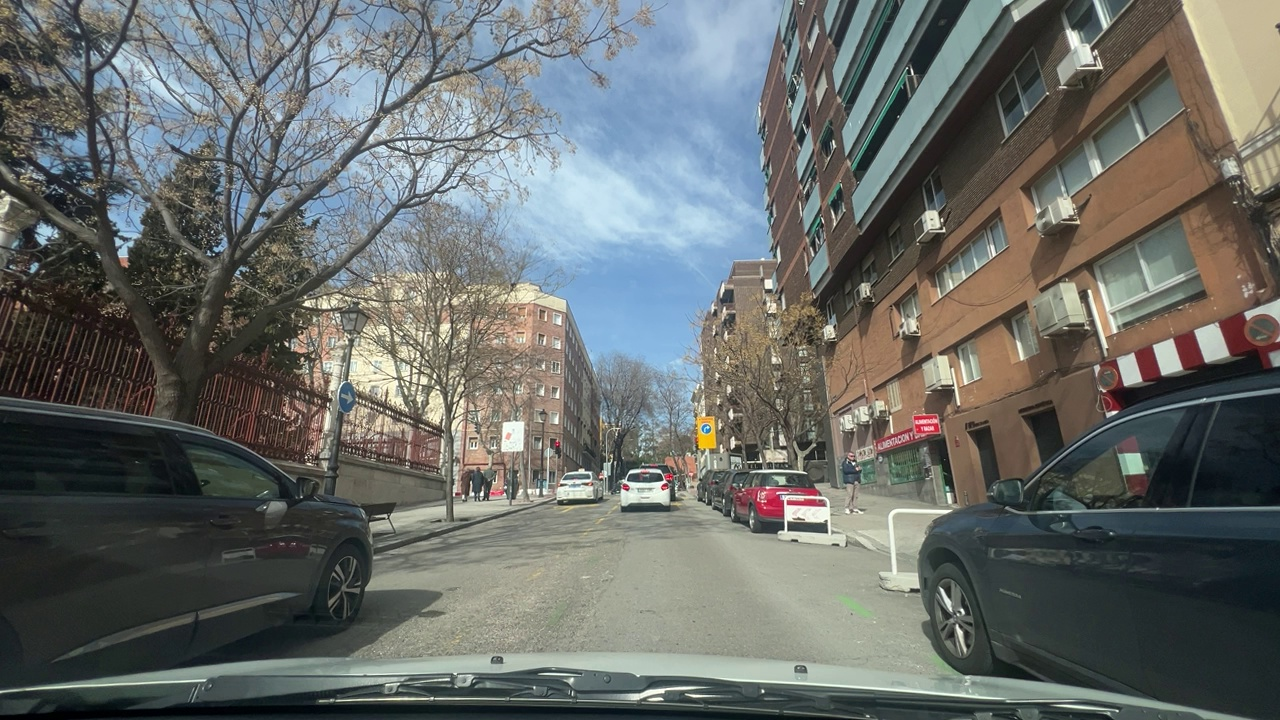
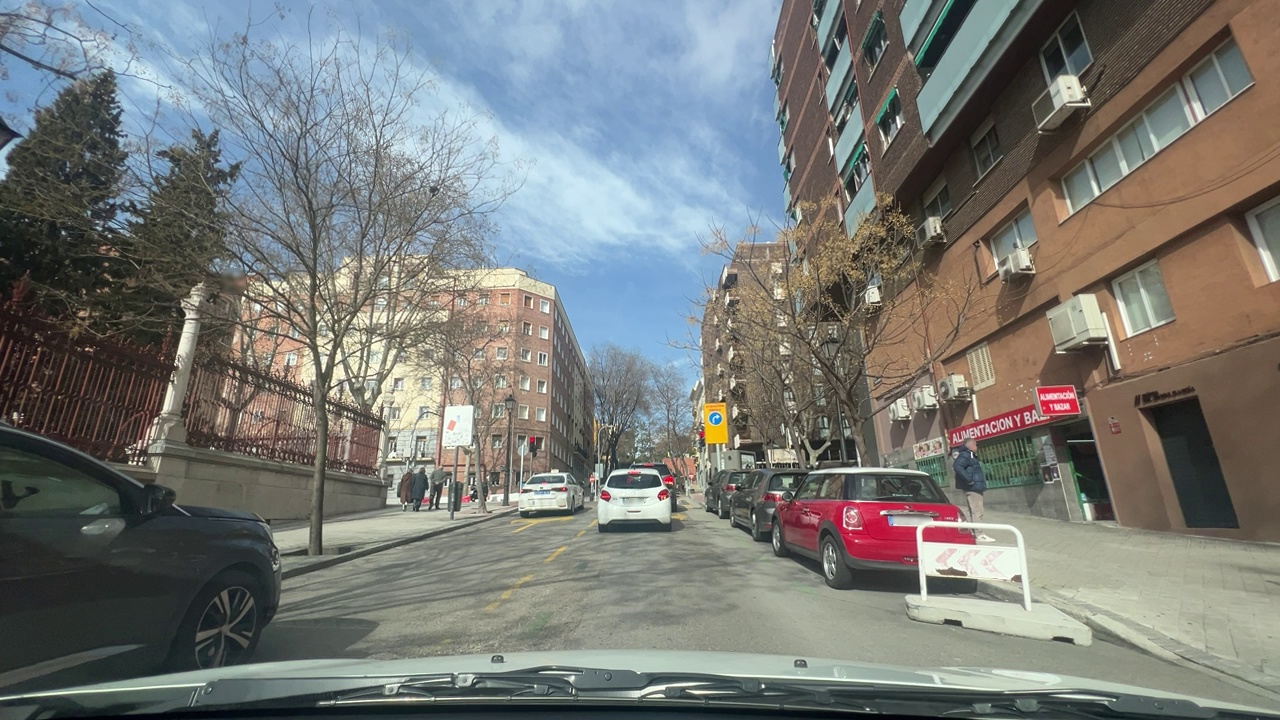
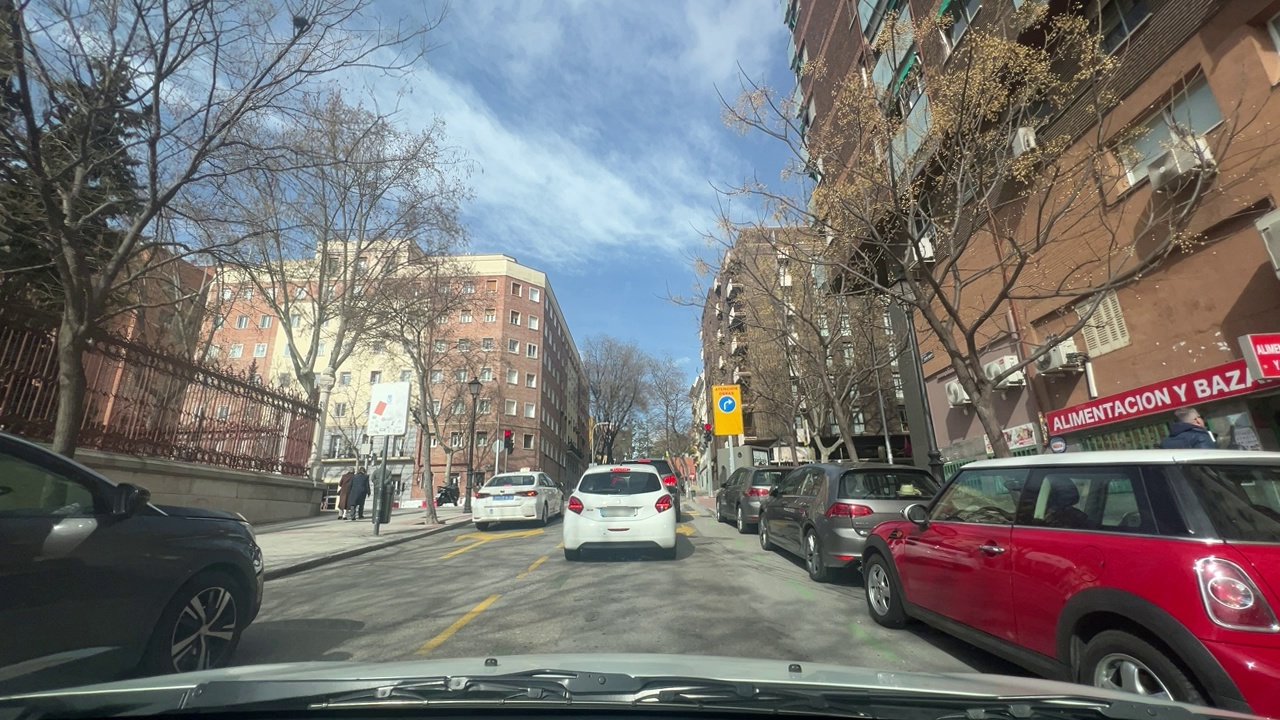
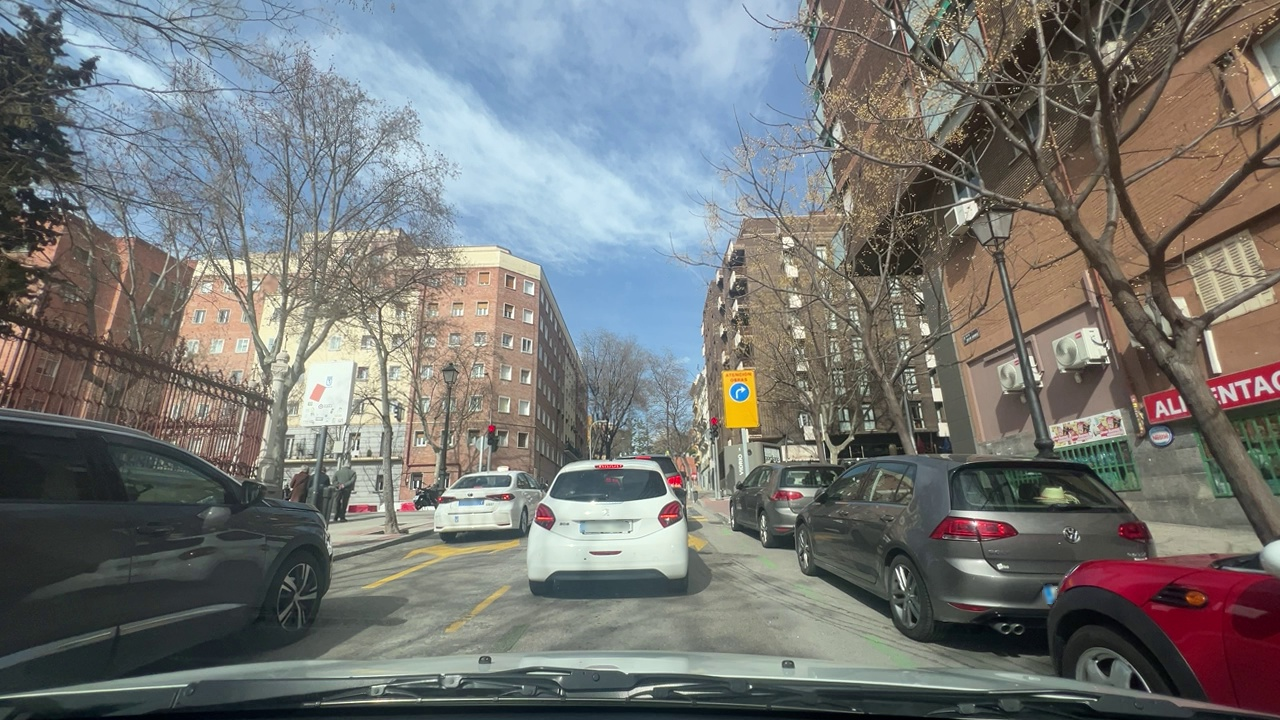
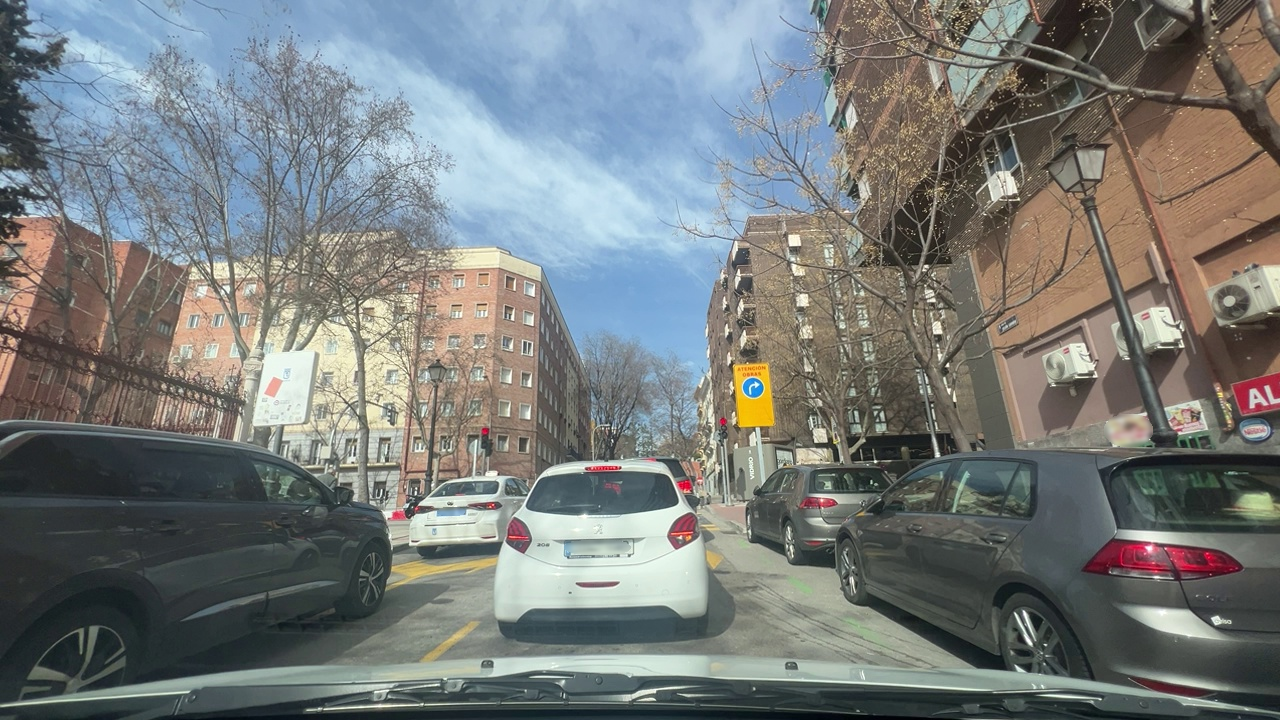
Situation: Traffic light
Question: Do you observe any red traffic light regulating the ego lane?
Answer: Yes
Reasoning: There is a red traffic light in the ego direction of travel

Situation: Traffic light
Question: What is the color of the traffic light regulating the ego lane?
Answer: Red
Reasoning: The color of the traffic light is red

Situation: Traffic light
Question: Is the ego vehicle positioned in a dedicated right-turn lane before the traffic light?
Answer: No
Reasoning: the ego vehicle is in the rightmost lane of the road but not in a right turn dedicated lane

Situation: Traffic light
Question: Is the ego vehicle positioned in a dedicated left-turn lane before the traffic light?
Answer: No
Reasoning: there are no left turn dedicated lanes in the road

Situation: Traffic light
Question: Are multiple traffic lights regulating the ego direction of travel displaying different colors simultaneously?
Answer: No
Reasoning: There are two traffic lights present in the scene and both are red